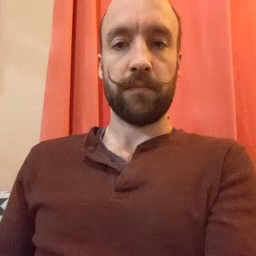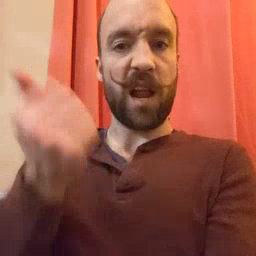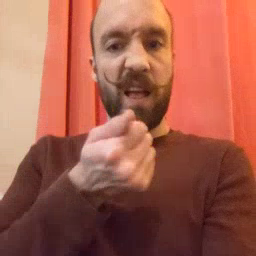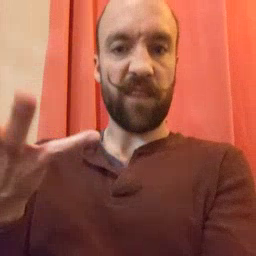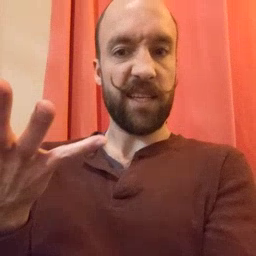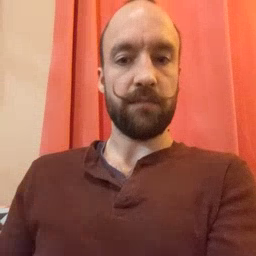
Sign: every